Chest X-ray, PA view. Patient: 45 years old, sex M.
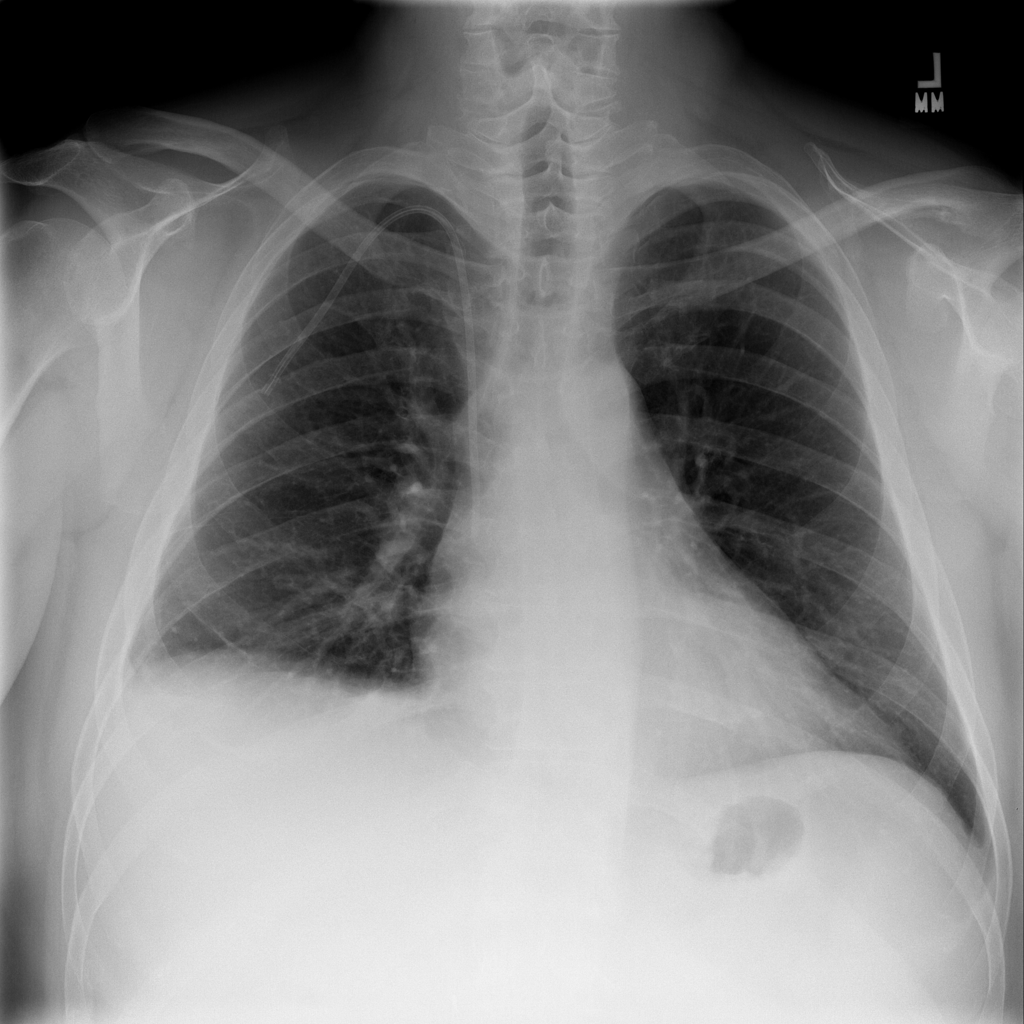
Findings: No Finding